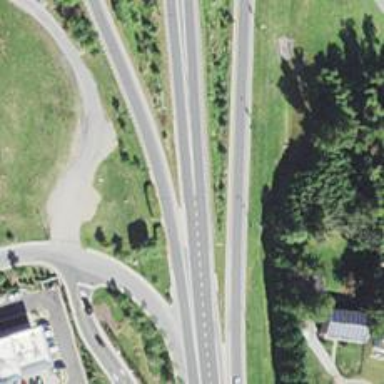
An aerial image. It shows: Motorway junction.